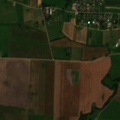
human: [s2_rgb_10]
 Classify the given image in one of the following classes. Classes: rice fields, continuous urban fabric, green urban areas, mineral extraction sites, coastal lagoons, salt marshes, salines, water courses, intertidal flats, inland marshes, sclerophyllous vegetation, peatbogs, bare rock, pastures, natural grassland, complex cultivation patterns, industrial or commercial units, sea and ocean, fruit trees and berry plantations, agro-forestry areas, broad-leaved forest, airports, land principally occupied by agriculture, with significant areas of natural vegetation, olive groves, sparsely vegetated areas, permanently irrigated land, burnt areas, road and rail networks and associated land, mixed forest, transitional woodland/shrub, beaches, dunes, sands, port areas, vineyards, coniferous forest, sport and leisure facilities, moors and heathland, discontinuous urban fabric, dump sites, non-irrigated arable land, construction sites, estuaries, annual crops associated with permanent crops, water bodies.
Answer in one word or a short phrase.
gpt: discontinuous urban fabric, non-irrigated arable land, complex cultivation patterns, land principally occupied by agriculture, with significant areas of natural vegetation